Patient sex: M
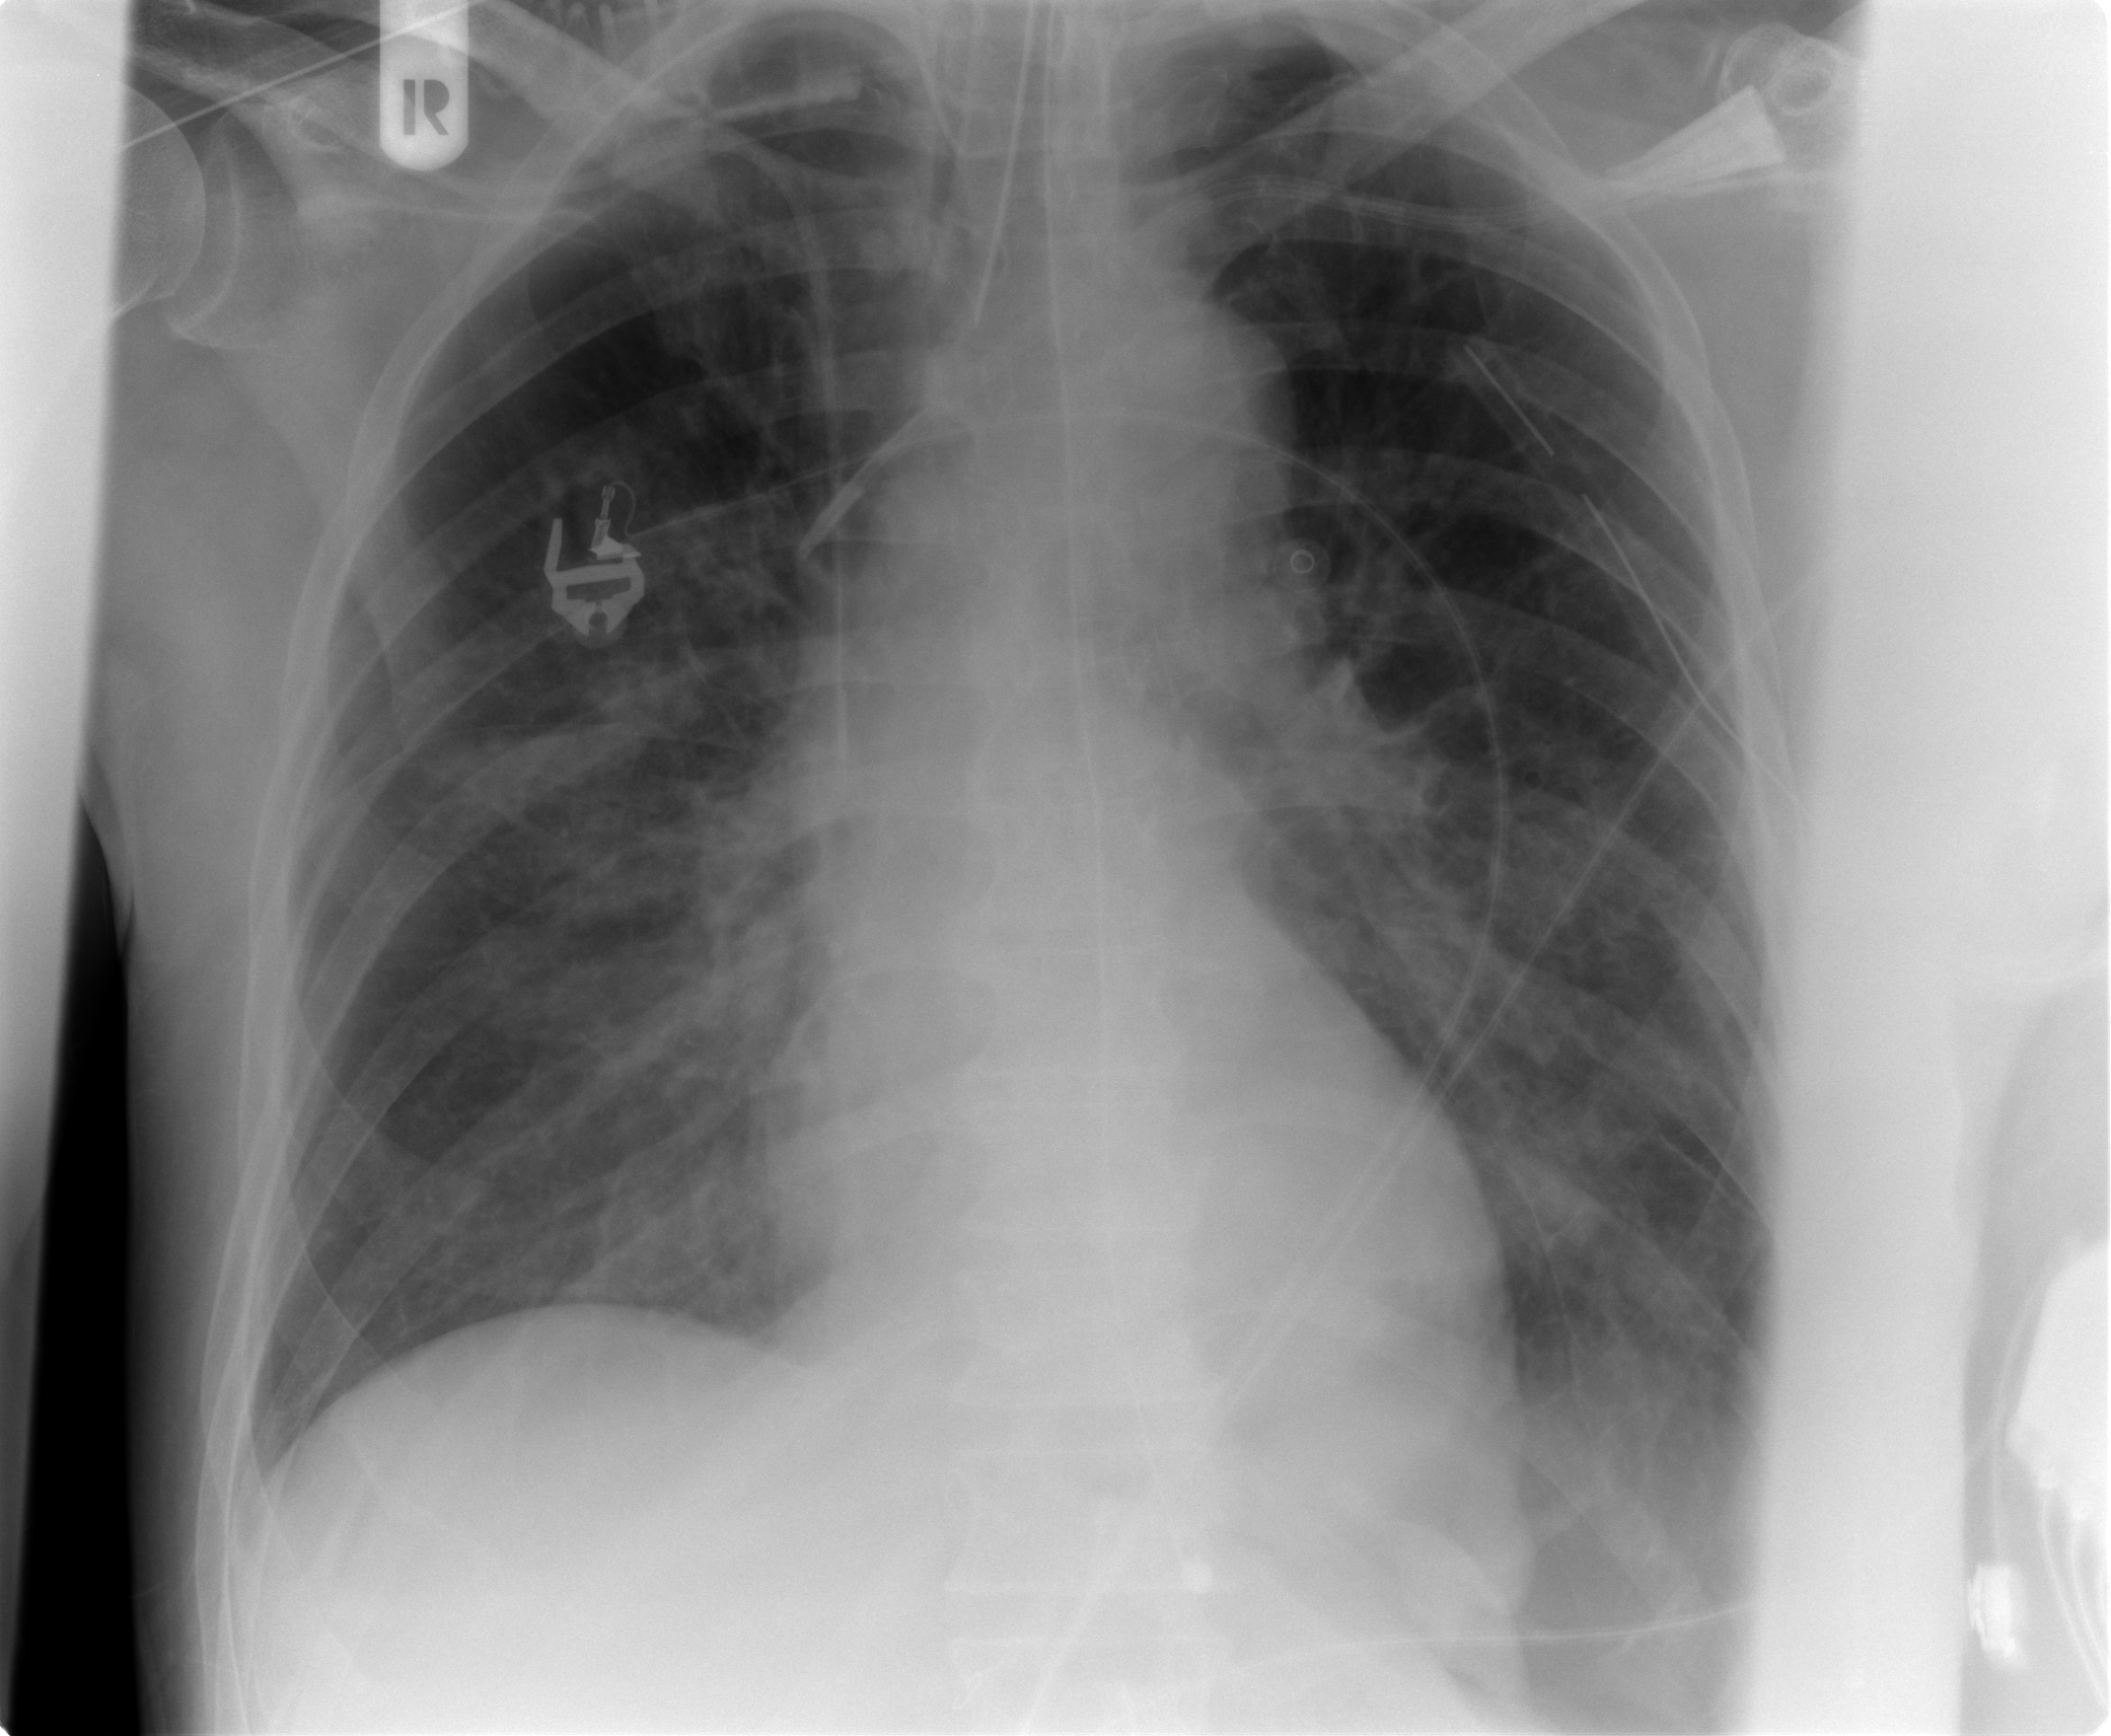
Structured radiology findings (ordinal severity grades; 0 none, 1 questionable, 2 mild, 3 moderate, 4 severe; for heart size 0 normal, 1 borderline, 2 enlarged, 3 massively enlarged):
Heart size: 2
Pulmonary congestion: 2
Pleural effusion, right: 0
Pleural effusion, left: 2
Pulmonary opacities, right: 1
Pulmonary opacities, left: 1
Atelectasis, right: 1
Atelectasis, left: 0